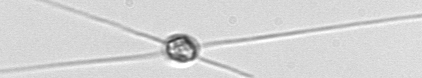
Label: Chaetoceros_danicus